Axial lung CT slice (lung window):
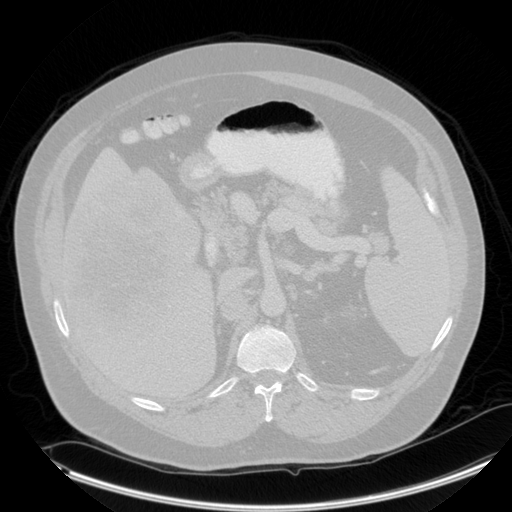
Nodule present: no